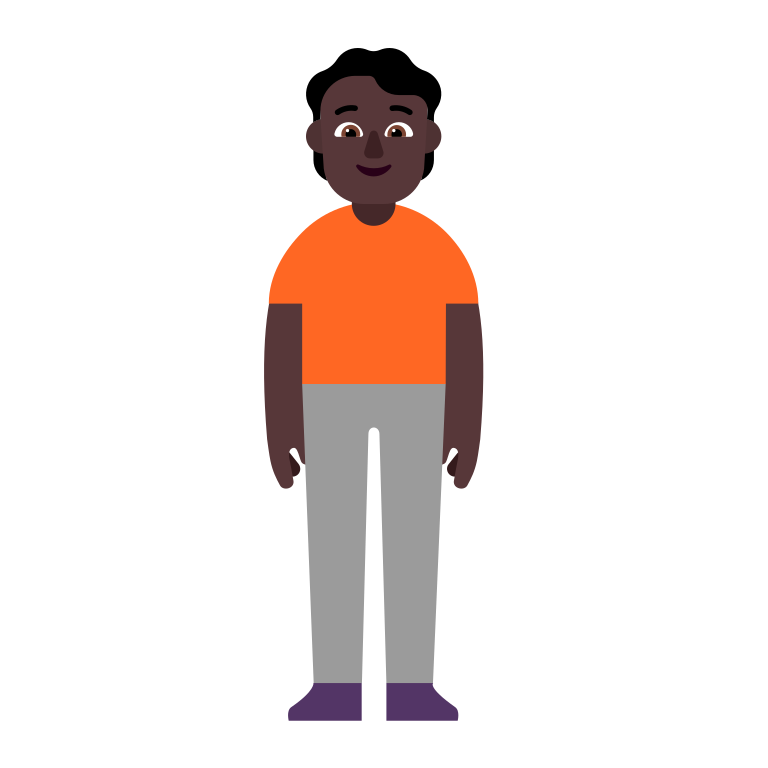
person standing flat dark